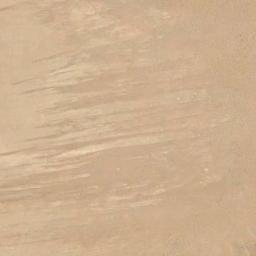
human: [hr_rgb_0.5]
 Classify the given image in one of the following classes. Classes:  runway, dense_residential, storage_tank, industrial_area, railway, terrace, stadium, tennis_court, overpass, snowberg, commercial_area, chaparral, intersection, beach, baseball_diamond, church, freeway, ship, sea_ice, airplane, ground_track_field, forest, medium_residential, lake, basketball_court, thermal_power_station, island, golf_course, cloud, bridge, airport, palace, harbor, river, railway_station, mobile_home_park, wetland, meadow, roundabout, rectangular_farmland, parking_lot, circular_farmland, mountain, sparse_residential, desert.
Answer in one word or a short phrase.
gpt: desert